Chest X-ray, PA view. Patient: 60 years old, sex M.
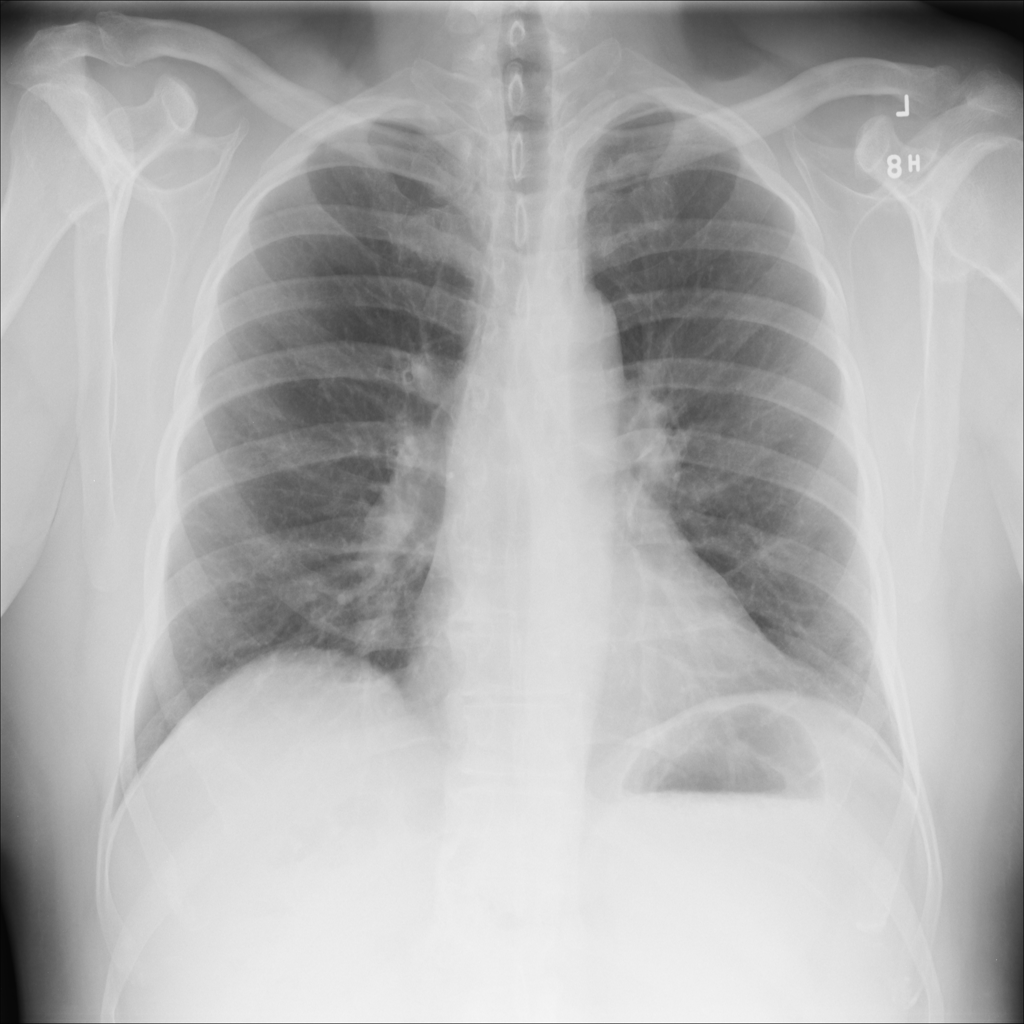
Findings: No Finding